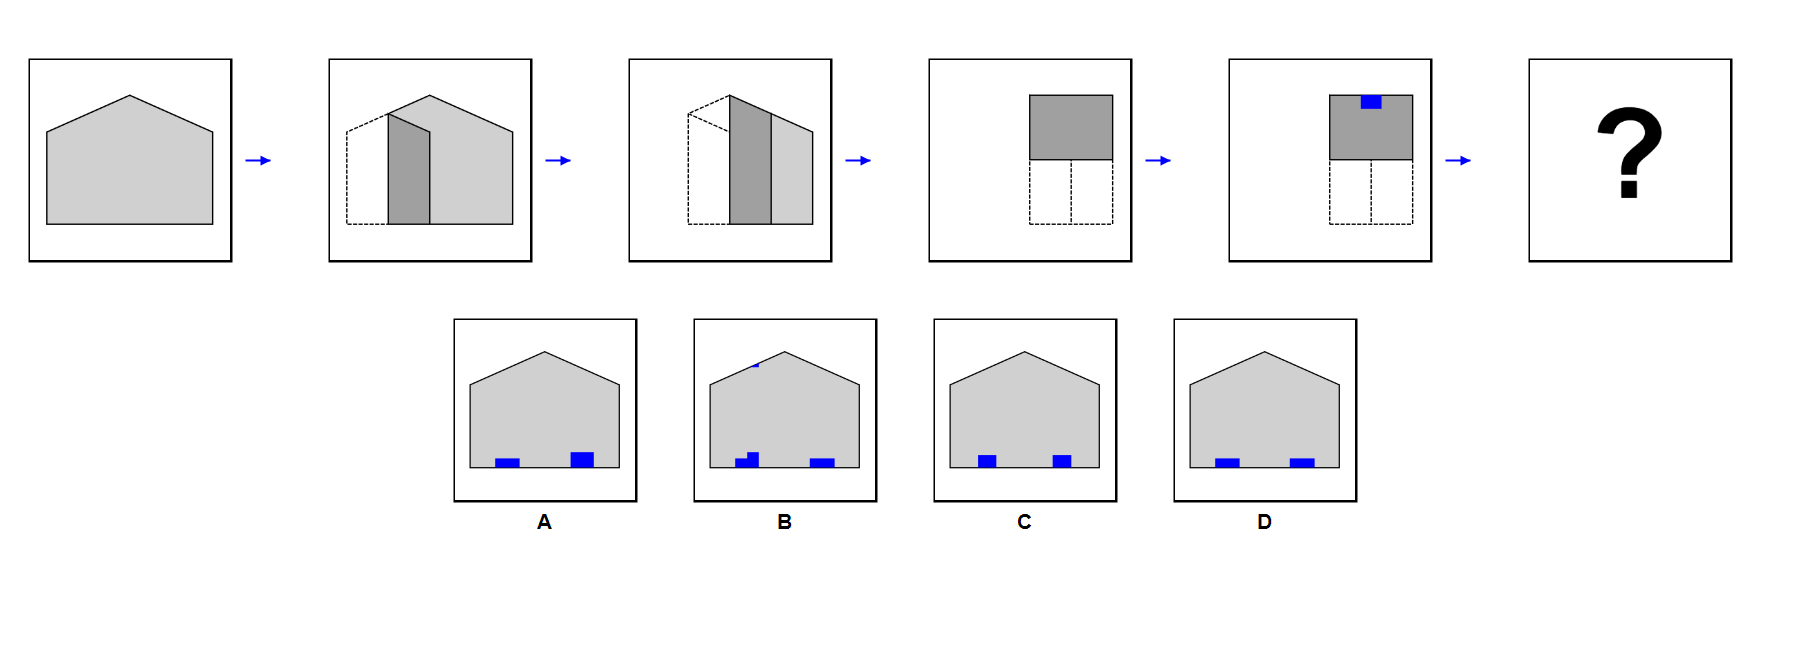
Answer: C